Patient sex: M
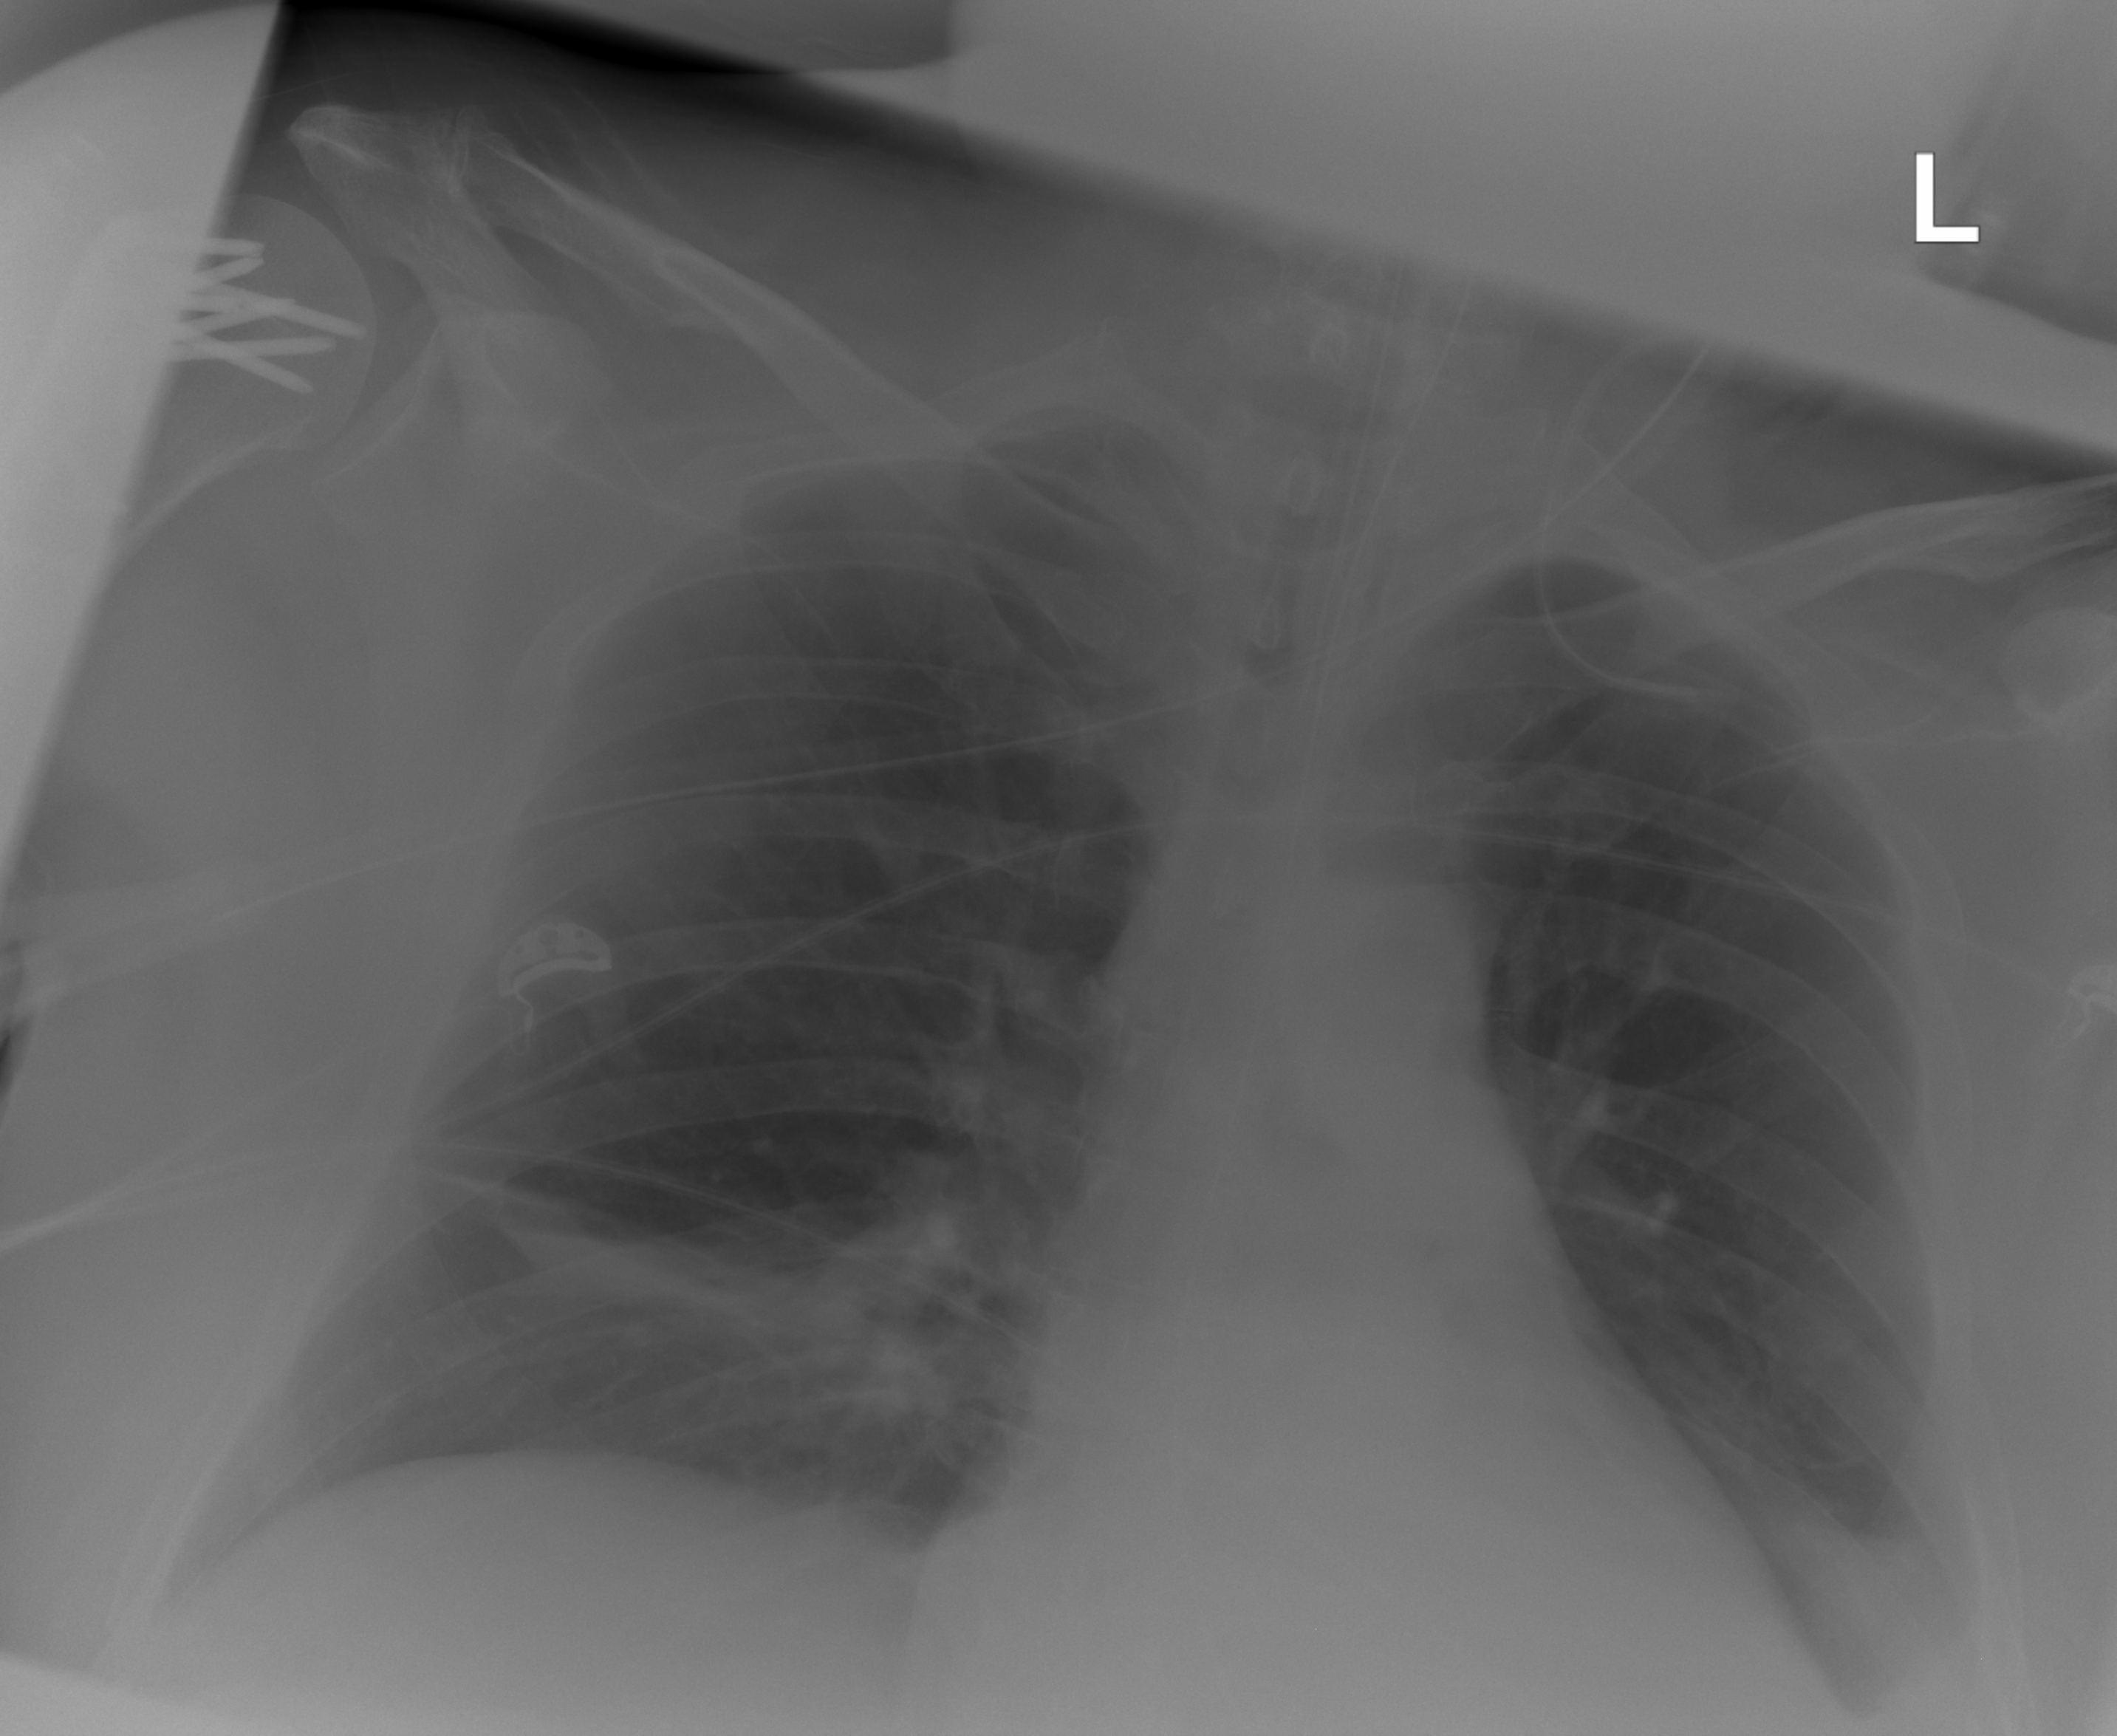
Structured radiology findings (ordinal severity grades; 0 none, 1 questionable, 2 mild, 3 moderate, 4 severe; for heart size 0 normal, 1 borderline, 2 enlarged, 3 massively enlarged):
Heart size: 0
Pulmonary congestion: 2
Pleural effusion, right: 0
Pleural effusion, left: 2
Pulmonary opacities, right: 0
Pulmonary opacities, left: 0
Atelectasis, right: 2
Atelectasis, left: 2